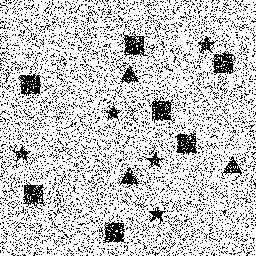
Squares: 7
Triangles: 3
Stars: 5
Total shapes: 15